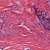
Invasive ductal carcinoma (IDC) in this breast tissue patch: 1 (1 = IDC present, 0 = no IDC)